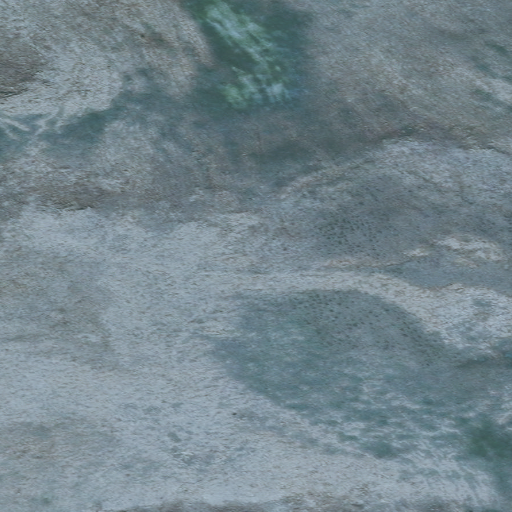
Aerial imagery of mountain in Alaska named Indooli Mountain containing only unknown